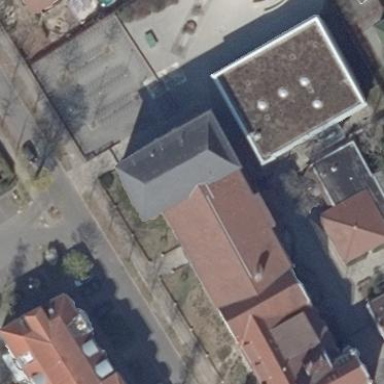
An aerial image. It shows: School building.